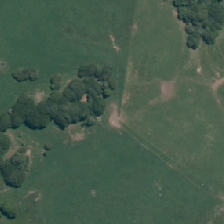
Land cover: indigenous_forest